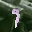
Label: 9